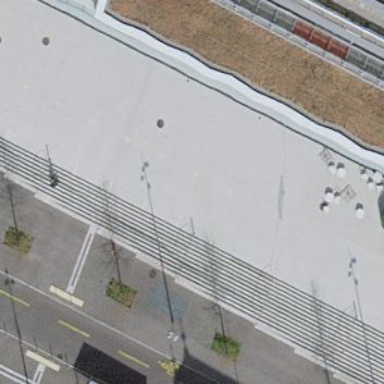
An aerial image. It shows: Asphalt pedestrian road.